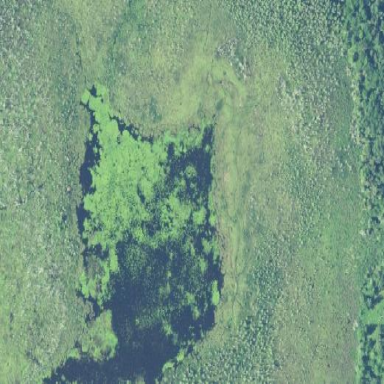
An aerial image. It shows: Pond with natural water.